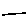
Label: line